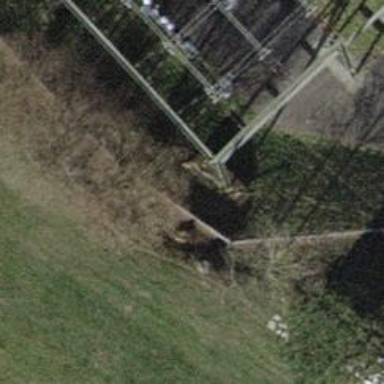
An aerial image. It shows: Insulator used in power systems.